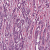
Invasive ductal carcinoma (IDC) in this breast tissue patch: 1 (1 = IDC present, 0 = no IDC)